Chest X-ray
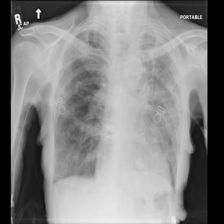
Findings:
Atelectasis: negative
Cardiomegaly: negative
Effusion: negative
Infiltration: negative
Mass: negative
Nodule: negative
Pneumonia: negative
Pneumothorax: negative
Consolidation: positive
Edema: negative
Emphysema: negative
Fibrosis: negative
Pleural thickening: negative
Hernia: negative